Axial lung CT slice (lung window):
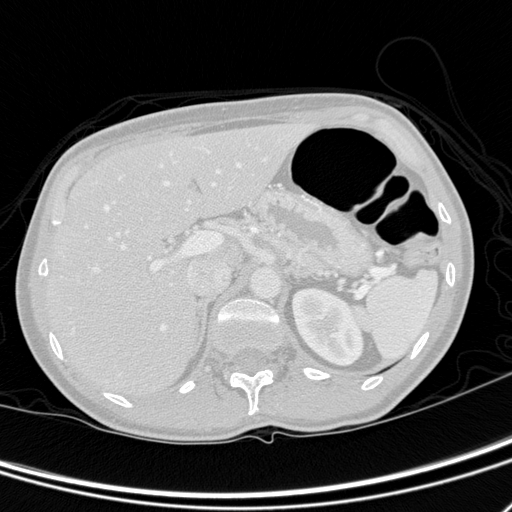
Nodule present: no